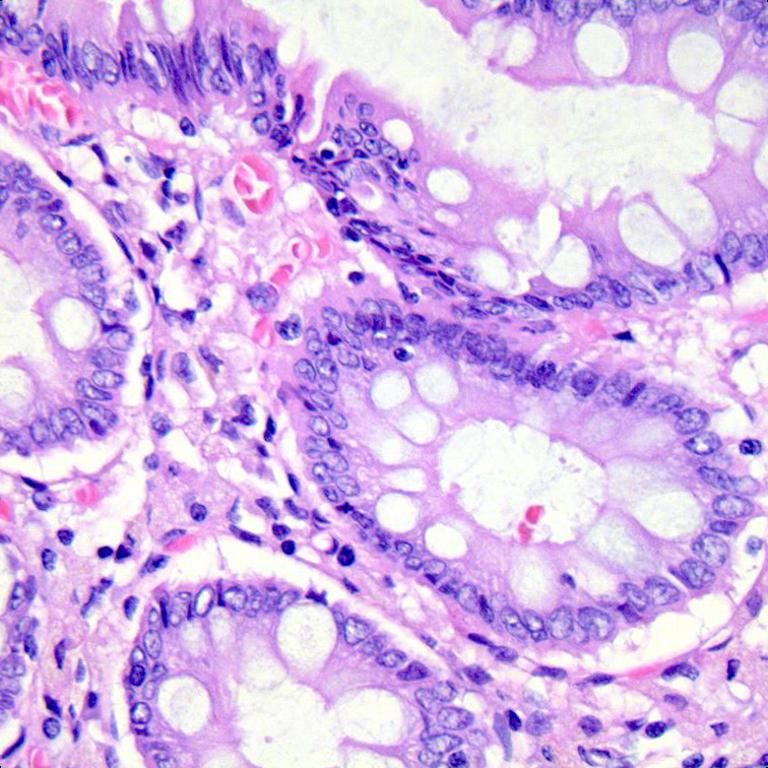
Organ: colon
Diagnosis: benign